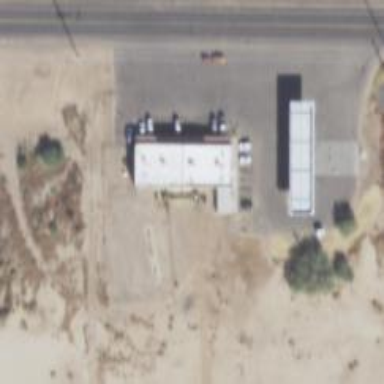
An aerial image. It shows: Convenience shop.